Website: home-depot
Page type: account-selection
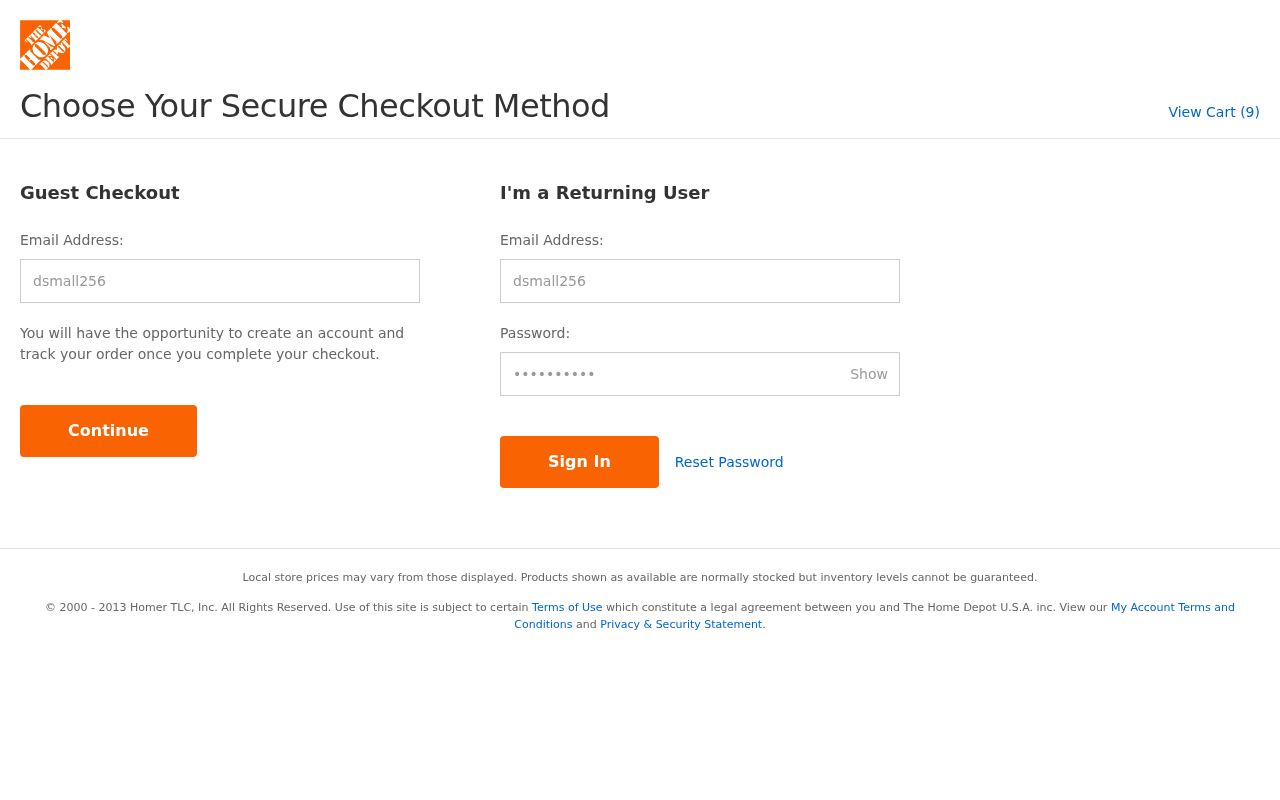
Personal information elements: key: PII_LOGIN_USERNAME
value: dsmall256
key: PII_LOGIN_USERNAME2
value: dsmall256
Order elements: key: ORDER_NUM_ITEMS
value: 9